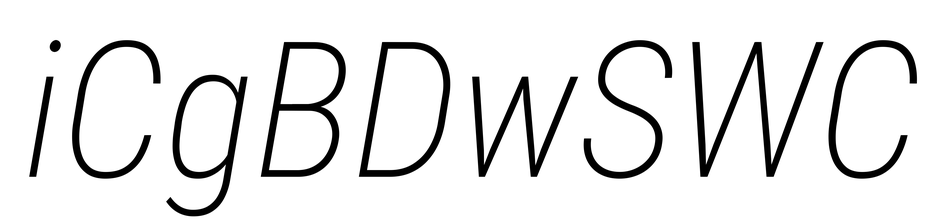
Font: Roboto-Italic_Condensed_ExtraLight_Italic